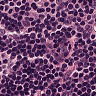
Metastatic tissue present: no